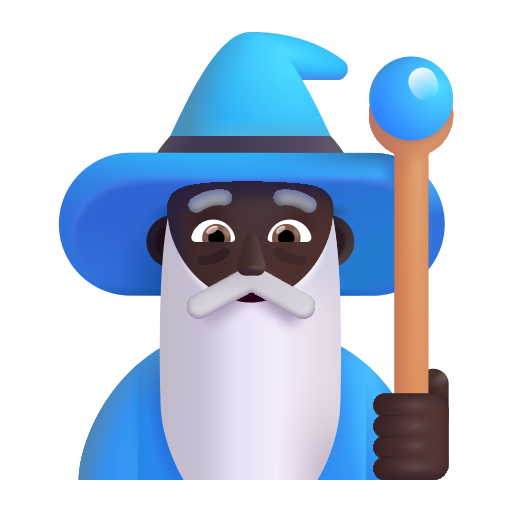
man mage color dark